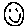
Label: smiley face